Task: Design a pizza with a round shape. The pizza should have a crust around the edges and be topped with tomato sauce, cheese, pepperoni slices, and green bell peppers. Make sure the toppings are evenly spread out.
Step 545:
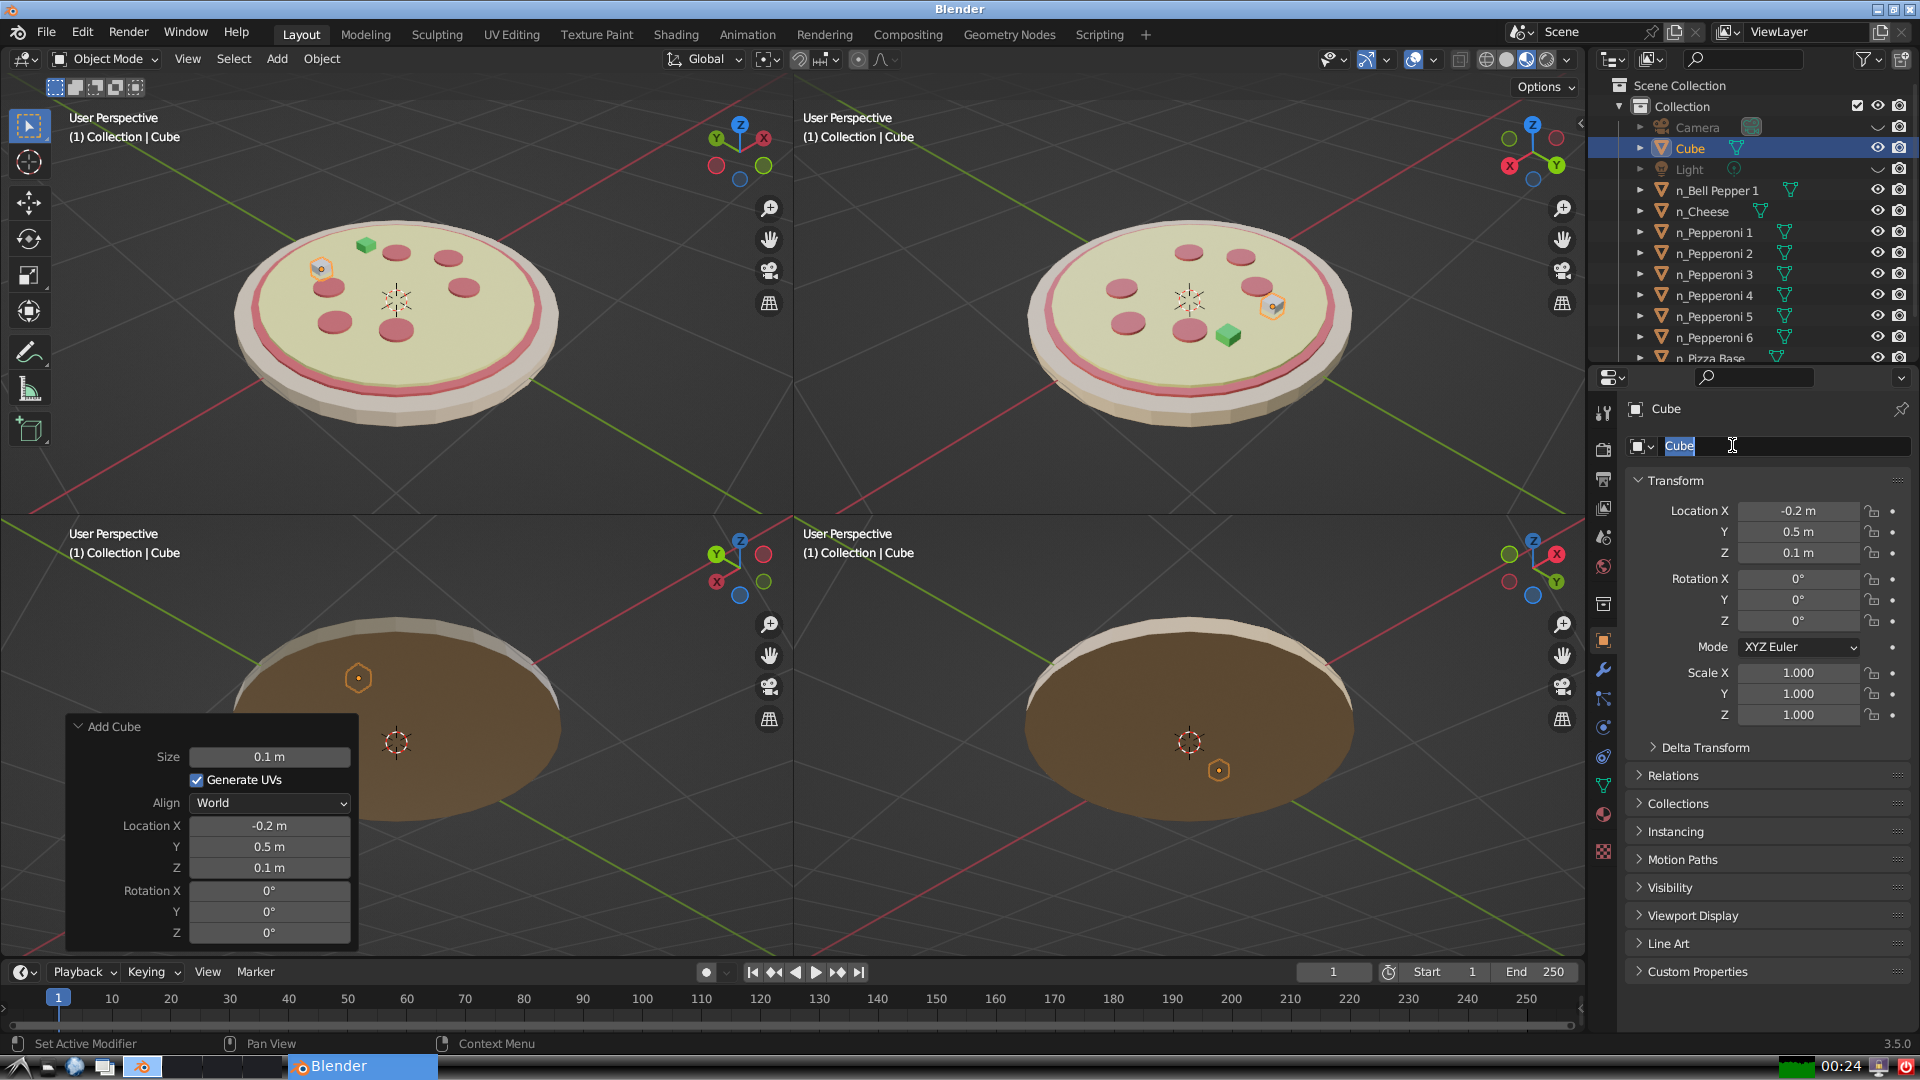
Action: input_text: n_Bell Pepper 2